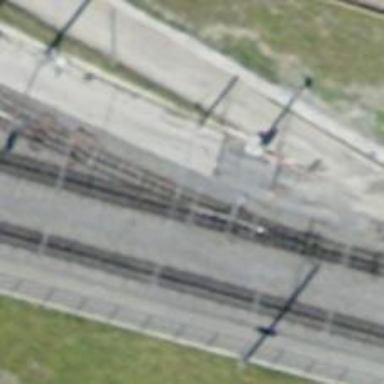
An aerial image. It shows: Narrow-gauge railway service yard with 1 track. The railway is electrified with contact line.